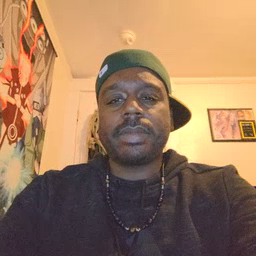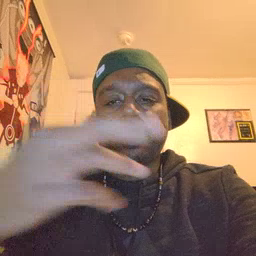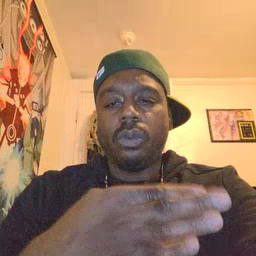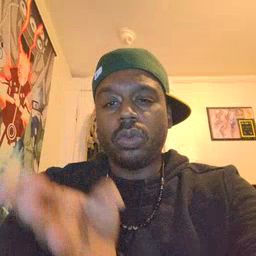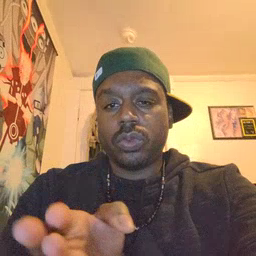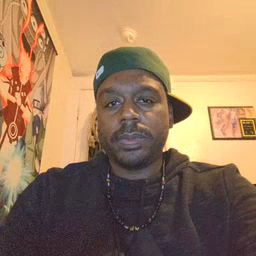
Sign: room